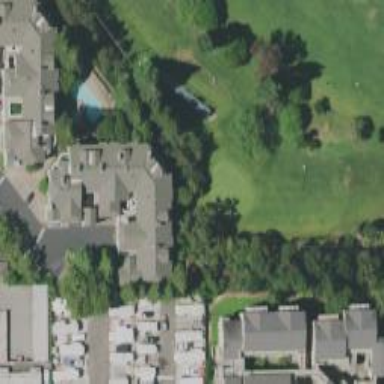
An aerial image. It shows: Golf hole.